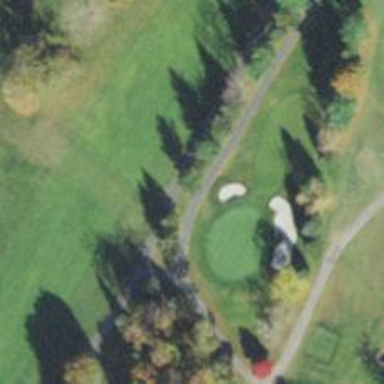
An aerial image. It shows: View of golf hole.